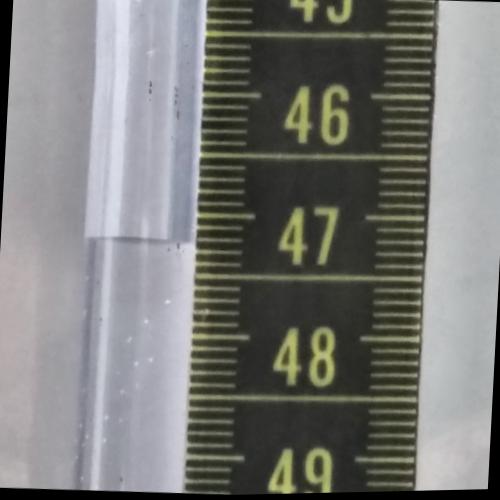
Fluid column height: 47.2 cm